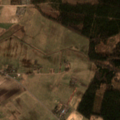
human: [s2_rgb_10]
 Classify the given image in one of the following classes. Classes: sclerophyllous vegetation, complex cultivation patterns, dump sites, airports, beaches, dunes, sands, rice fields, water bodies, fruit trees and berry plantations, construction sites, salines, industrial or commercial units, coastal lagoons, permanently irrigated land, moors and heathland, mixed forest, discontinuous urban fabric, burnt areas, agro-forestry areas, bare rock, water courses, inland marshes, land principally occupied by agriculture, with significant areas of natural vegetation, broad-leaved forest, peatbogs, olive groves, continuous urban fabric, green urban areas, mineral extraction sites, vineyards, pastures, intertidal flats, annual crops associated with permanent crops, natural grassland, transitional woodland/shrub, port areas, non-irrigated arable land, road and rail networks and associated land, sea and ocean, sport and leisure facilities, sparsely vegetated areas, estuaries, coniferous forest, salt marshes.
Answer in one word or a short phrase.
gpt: complex cultivation patterns, coniferous forest, mixed forest, transitional woodland/shrub